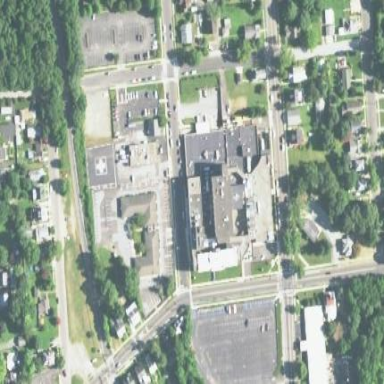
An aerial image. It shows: Healthcare clinic is depicted in the image.